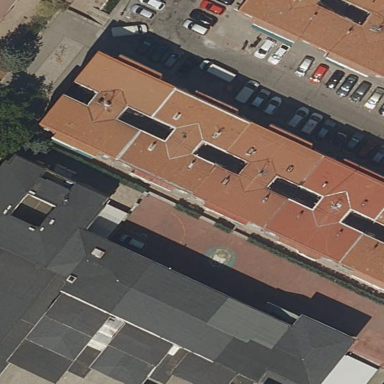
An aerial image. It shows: School.